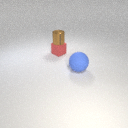
small red rubber cube to the left of large blue rubber sphere